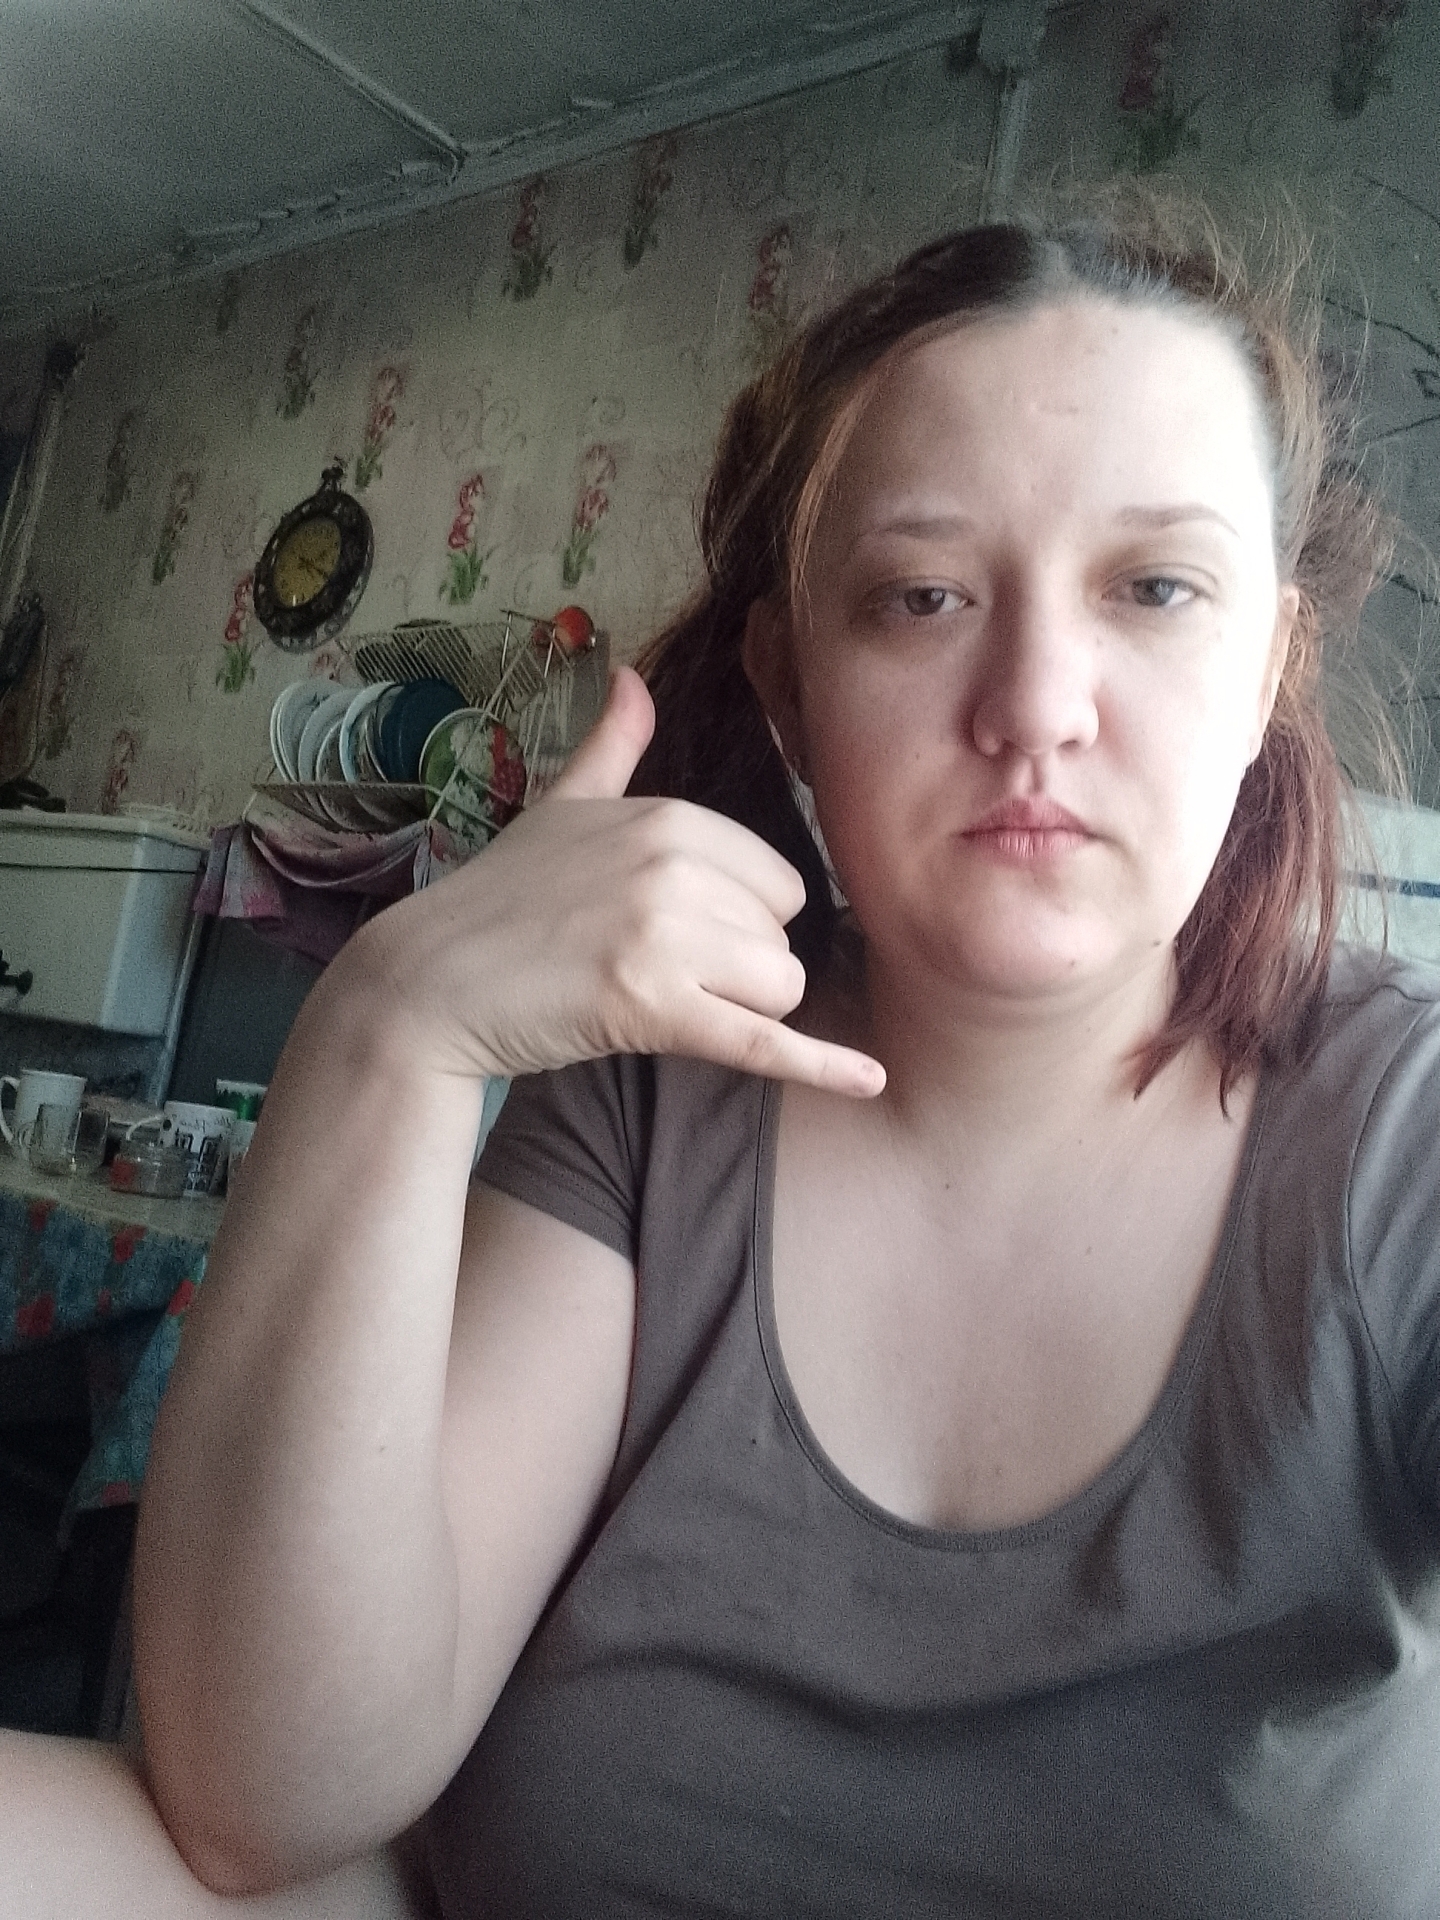
Label: noise